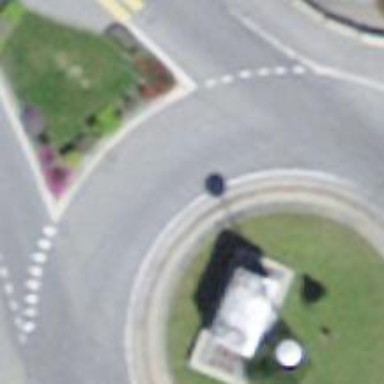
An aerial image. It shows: Secondary road with asphalt surface leading to roundabout junction.